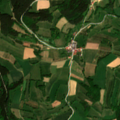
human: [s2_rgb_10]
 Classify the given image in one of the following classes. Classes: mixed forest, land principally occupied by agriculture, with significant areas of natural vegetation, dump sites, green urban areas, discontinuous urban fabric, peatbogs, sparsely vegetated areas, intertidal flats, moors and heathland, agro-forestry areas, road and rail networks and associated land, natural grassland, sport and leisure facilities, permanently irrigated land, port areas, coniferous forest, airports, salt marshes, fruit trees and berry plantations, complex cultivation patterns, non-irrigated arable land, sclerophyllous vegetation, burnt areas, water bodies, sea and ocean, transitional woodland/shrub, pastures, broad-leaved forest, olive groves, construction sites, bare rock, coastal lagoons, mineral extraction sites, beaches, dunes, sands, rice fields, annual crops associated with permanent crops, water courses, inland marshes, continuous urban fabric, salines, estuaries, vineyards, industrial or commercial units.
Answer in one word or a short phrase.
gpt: discontinuous urban fabric, complex cultivation patterns, coniferous forest